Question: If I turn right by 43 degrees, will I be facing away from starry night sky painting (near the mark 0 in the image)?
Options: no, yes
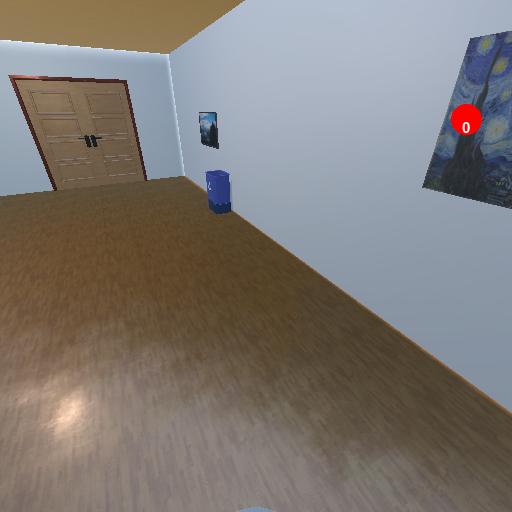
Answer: no